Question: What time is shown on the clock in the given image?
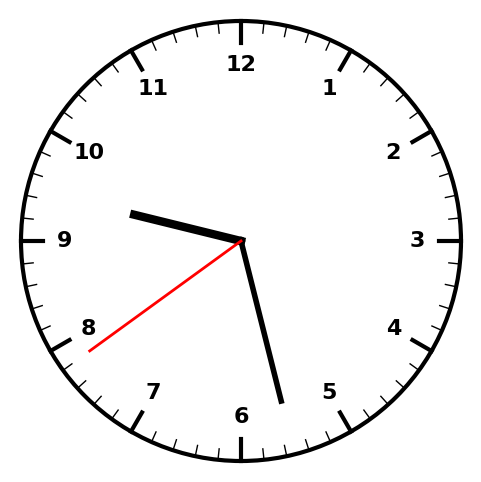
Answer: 09:27:39